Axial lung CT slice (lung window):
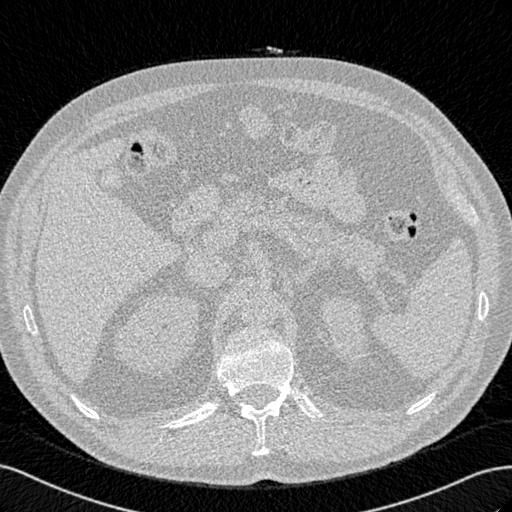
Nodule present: no